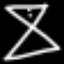
Label: hourglass